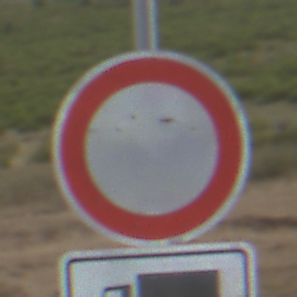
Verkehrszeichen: VerbotFahrzeugeAllerArt
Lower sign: MehrspurigeFahrzeugeFrei3
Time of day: Midday
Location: Outdoor (Nature)
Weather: PartlyCloudy
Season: NotSpecified
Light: Natural